Question: I'm currently trying to <URL> I scraped the table from that link using the rvest package and cleaned it up.
Here is my code:
'''
library(tidyverse)
library(rvest)
library(ggthemes)
library(lubridate)
URL <- "https://en.wikipedia.org/wiki/List_of_Justices_of_the_Supreme_Court_of_the_United_States"
justices <- URL %>%
read_html %>%
html_node("table.wikitable") %>%
html_table(fill = TRUE) %>%
data.frame()
# Removes weird row at bottom of the table
n <- nrow(justices)
justices <- justices[1:(n - 1), ]
# Separating the information I want
justices <- justices %>%
separate(Justice.2, into = c("name","year"), sep = "\(") %>%
separate(Tenure, into = c("start", "end"), sep = "
-") %>%
separate(end, into = c("end", "reason"), sep = "\(") %>%
select(name, start, end)
# Removes wikipedia tags in start column
justices$start <- gsub('\[e\]$|\[m\]|\[j\]$$','', justices$start)
justices$start <- mdy(justices$start)
# This will replace incumbencies with NA
justices$end <- mdy(justices$end)
# Incumbent judges are still around!
justices[is.na(justices)] <- today()
justices$start = as.Date(justices$start, format = "%m/%d%/Y")
justices$end = as.Date(justices$end, format = "%m/%d%/Y")
justices %>%
ggplot(aes(reorder(x = name, X = start))) +
geom_segment(aes(xend = name,
yend = start,
y = end)) +
coord_flip() +
scale_y_date(date_breaks = "20 years", date_labels = "%Y") +
theme(axis.title = element_blank()) +
theme_fivethirtyeight() +
NULL
'''
This is the output from ggplot (I'm not worried about aesthetics yet I know it looks terrible!):

The goal for this plot is to order the judges chronologically from their start date, so the judge with the oldest start date should be at the bottom while the judge with the most recent should be at the top. As you can see, There are multiple instances where this rule is broken.
Instead of sorting chronologically, it simply lists the judges as the order they appear in the data frame, which is also the order Wikipedia has it in.
Therefore, a line segment above another segment should always start further right than the one below it
My understanding of reorder is that it will take the X = start from geom_segment and sort that and list the names in that order.
The only help I could find to this problem is to factor the dates and then order them that way, however I get the error
> Error: Invalid input: date_trans works with objects of class Date only.
Thank you for your help!
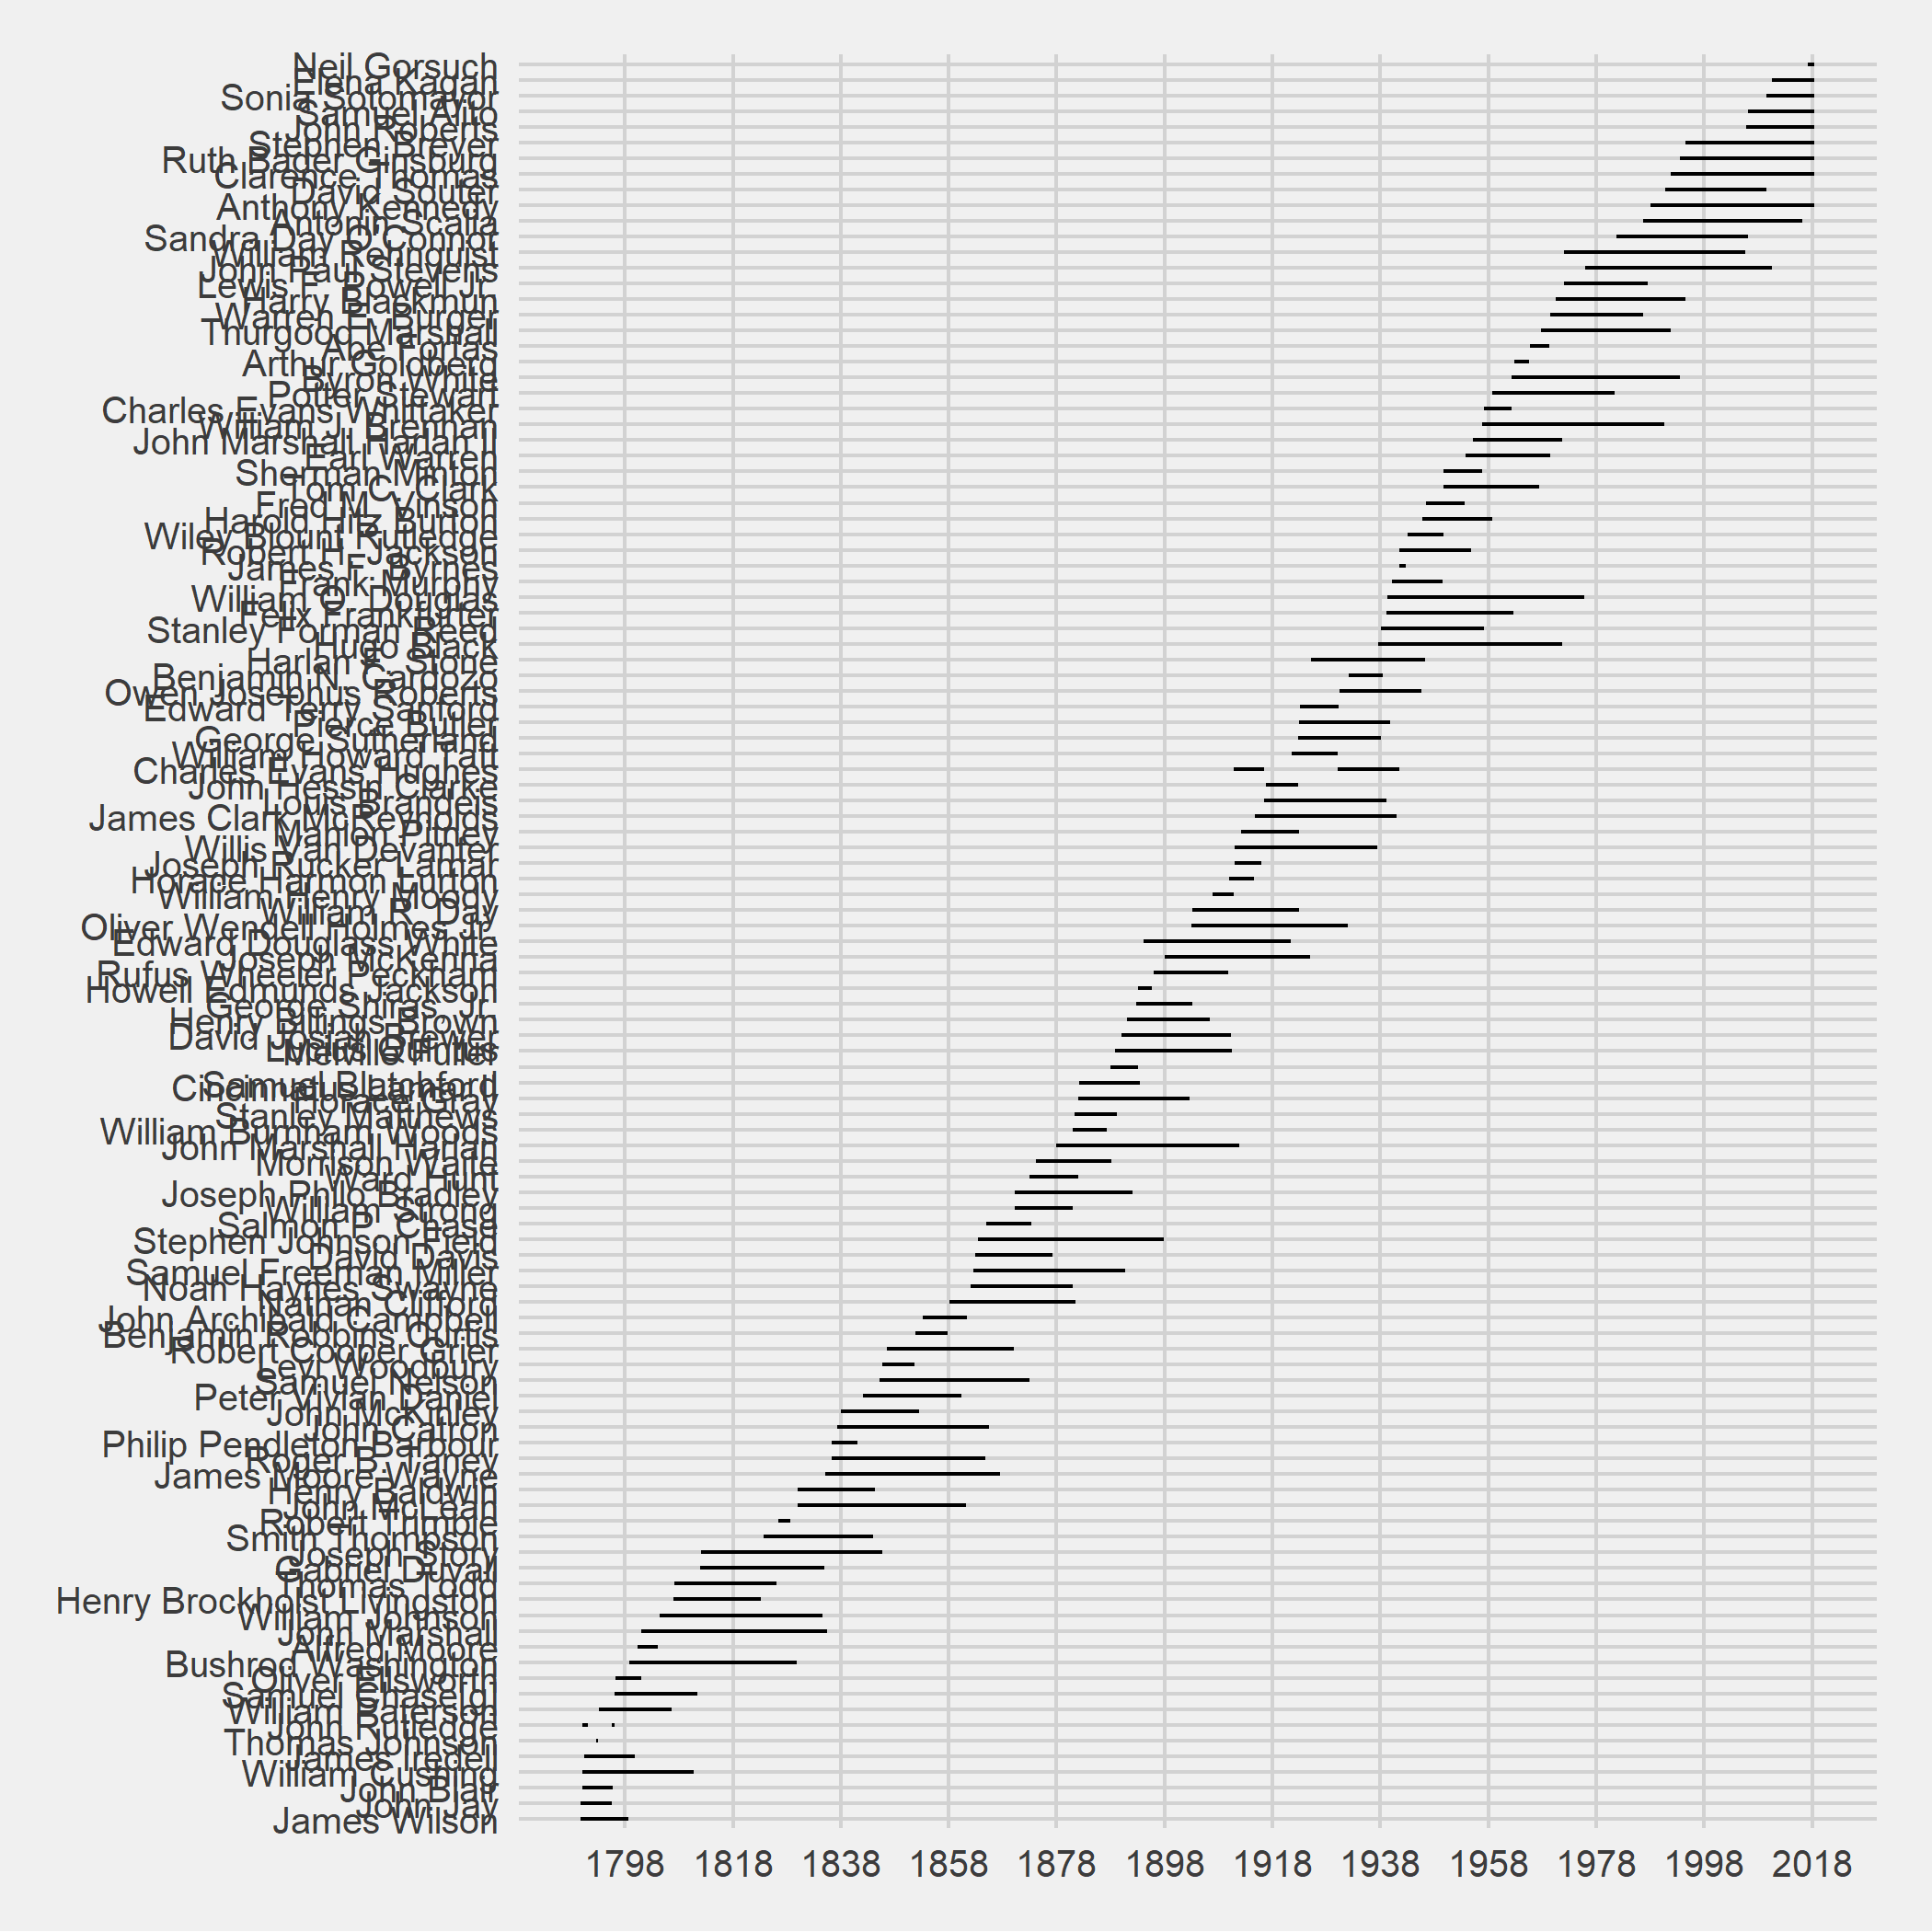
Answer: You can make the 'name' column a factor and use 'forcats::fct_reorder' to reorder names based on start date. 'fct_reorder' can take a function that's used for ordering 'start'; you can use 'min()' to order by the earliest start date for each justice. That way, judges with multiple start dates will be sorted according to the earliest one. Only a two line change: add a 'mutate' at the beginning of the pipe, and remove the 'reorder' inside 'aes'.
'''
justices %>%
mutate(name = as.factor(name) %>% fct_reorder(start, min)) %>%
ggplot(aes(x = name)) +
geom_segment(aes(xend = name,
yend = start,
y = end)) +
coord_flip() +
scale_y_date(date_breaks = "20 years", date_labels = "%Y") +
theme(axis.title = element_blank()) +
theme_fivethirtyeight()
'''

Created on 2018-06-29 by the <URL>.